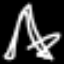
Label: The Eiffel Tower